Interaction volume radius: 10 \u00c5
Interaction volume height: 20 \u00c5
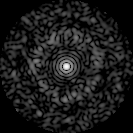
Disorder parameter: 0.8073